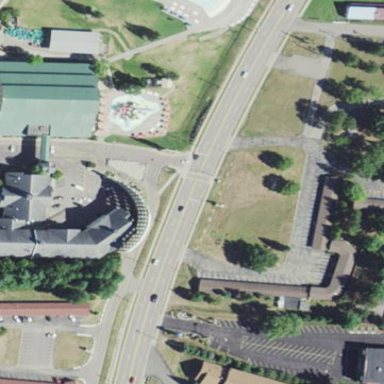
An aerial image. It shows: Building that is motel.